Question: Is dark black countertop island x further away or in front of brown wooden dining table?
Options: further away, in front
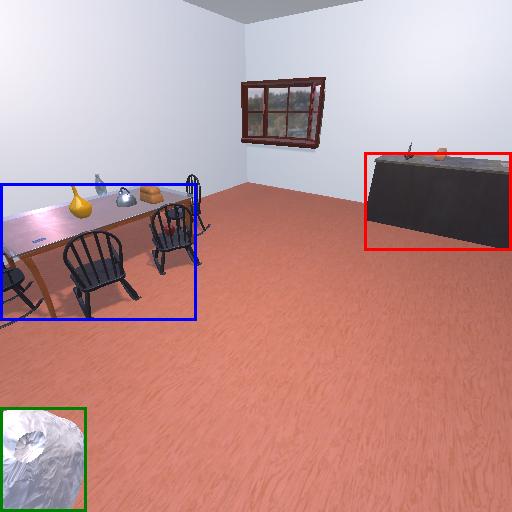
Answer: further away